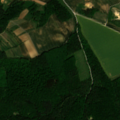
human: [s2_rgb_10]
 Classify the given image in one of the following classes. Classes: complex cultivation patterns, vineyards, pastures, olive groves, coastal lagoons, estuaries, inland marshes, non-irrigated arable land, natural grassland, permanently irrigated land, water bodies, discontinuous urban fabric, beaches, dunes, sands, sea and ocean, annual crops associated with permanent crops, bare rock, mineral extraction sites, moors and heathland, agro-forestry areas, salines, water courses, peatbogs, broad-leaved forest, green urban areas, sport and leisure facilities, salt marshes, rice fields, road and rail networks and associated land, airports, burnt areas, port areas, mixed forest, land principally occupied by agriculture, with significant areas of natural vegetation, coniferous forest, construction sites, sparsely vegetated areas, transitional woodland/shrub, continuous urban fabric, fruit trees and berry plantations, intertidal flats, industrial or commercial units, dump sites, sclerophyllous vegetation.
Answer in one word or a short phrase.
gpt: non-irrigated arable land, land principally occupied by agriculture, with significant areas of natural vegetation, mixed forest